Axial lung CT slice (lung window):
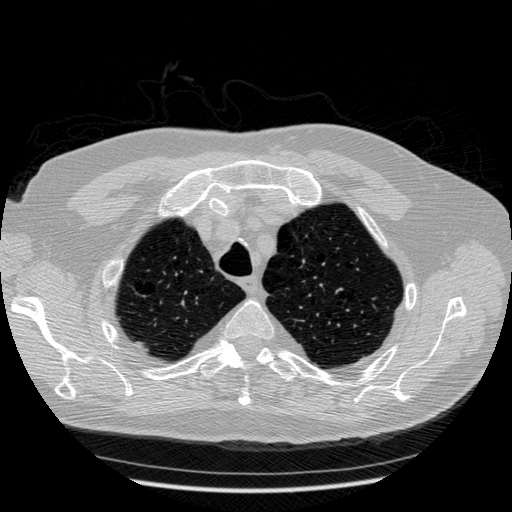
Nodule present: no